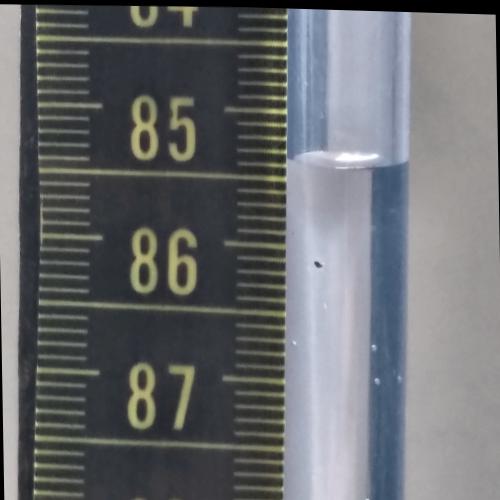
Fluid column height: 85.4 cm